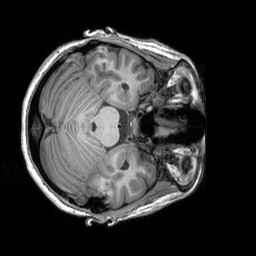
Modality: T1w
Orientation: axial
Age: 24
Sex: female
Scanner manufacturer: siemens
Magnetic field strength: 3 T
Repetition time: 2.3 s
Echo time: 0.00303 s